Question: I am new to iText and i am told to create a PDF with a structure as shown in the picture, I just need some help regarding can one generate a PDF with following structure. If can be achieved please give me links or anything that will help get started on such a PDF generation.
I know how to generate every element in single and place in one after another but i have no idea where to start and place them side by side.
I using iText's 5 version.

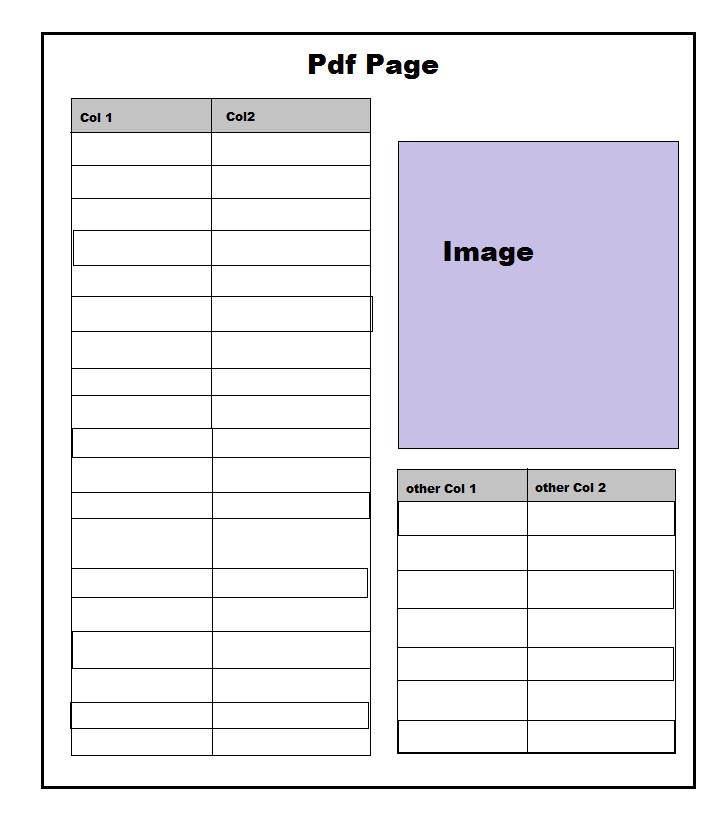
Answer: This is a double post. The question was already posted and answered on the <URL>.
As Michael Demey already indicated, you need to use 'ColumnText'. There's an example with a result similar to what you need <URL>. Using the information of chapter 3 and 4 of my book it should be fairly easy to achieve what you want.
I would add the picture at an absolute postion with the 'setAbsolutePostion()' method. I'd create a 'PdfPTable' with all the data, and I'd add this table to a 'ColumnText' object. Then I'd render the columns defining different rectangles with the 'setSimpleColumn()' method, up until the contents of the column have been completely "consumed".